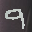
Label: 9